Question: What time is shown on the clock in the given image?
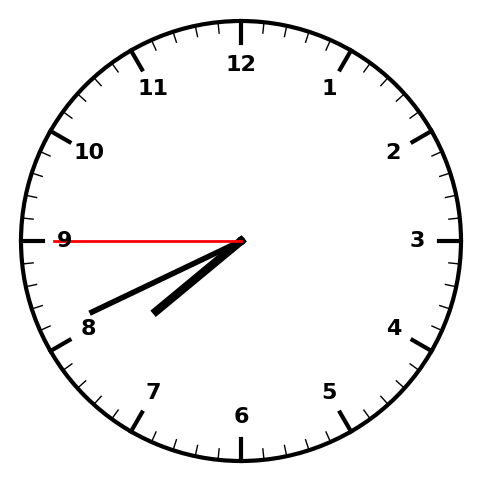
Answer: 07:40:45